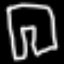
Label: pants